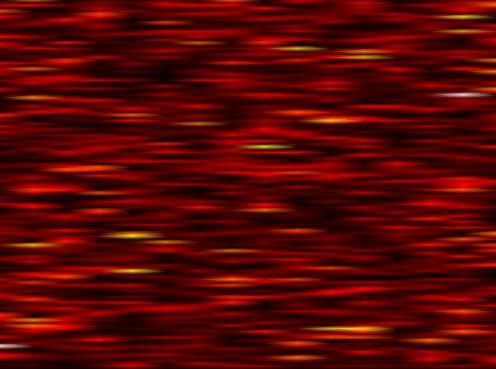
Label: OFDM